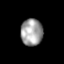
Tissue: lung
Cell type: Fibroblasts
Senescence score: 0.6009
Nuclear area (px): 580
Mean DAPI intensity: 159.036